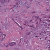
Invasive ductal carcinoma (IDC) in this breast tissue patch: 1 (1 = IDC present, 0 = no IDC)